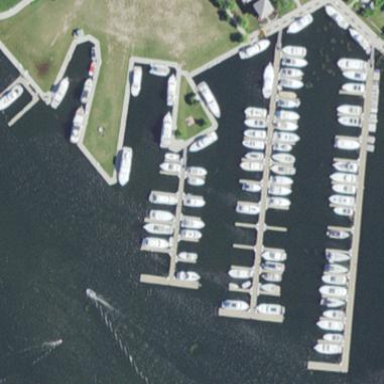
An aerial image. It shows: Marina on leisure land.